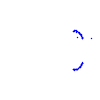
Particle: proton